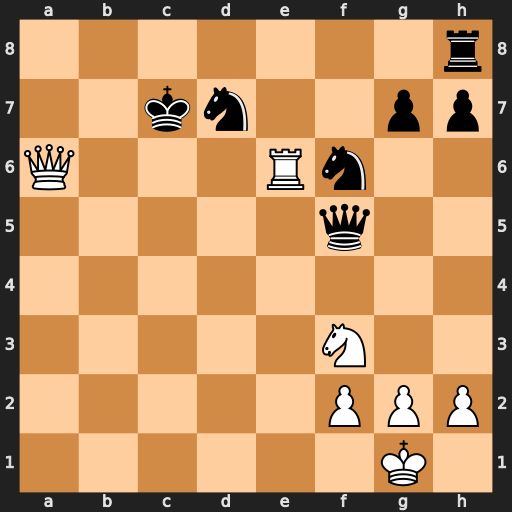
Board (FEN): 7r/2kn2pp/Q3Rn2/5q2/8/5N2/5PPP/6K1
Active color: w
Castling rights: -
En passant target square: -
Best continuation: Qa7+ Kc8 Qa8+ Nb8 Rc6+